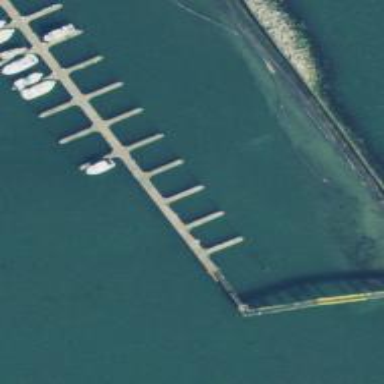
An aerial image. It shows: Pier with mooring facilities.